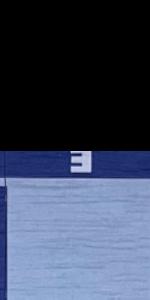
Label: Empty